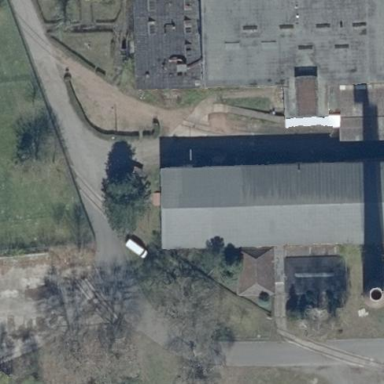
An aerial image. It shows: Industrial building.